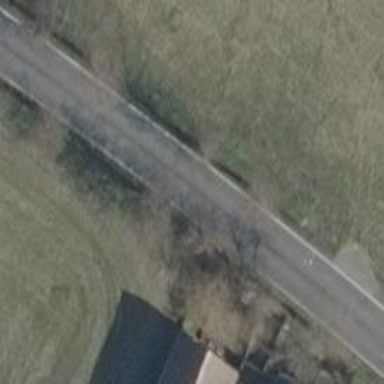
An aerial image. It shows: Secondary road with asphalt surface.